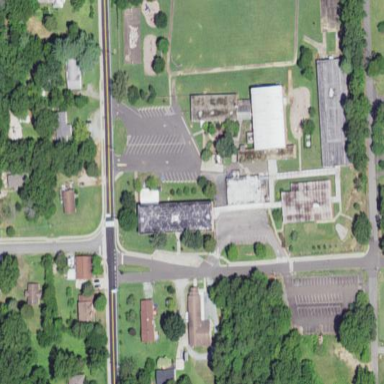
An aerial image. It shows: School.